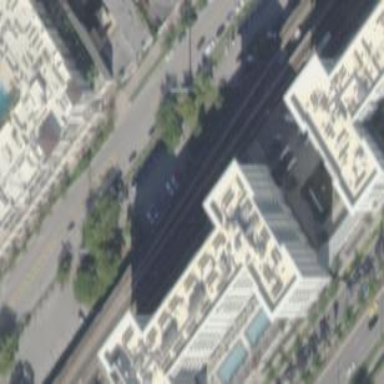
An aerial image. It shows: Part of building.